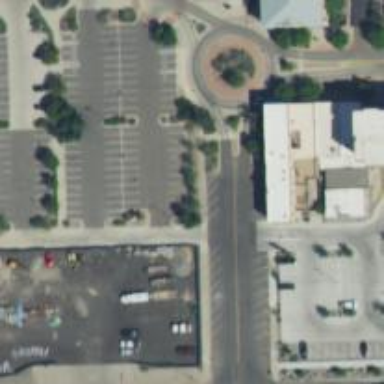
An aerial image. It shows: Parking space is available.